Question: Hi every one please i debute in VueJs vs i have this error in VS CODE see in the image below thank you for answering me

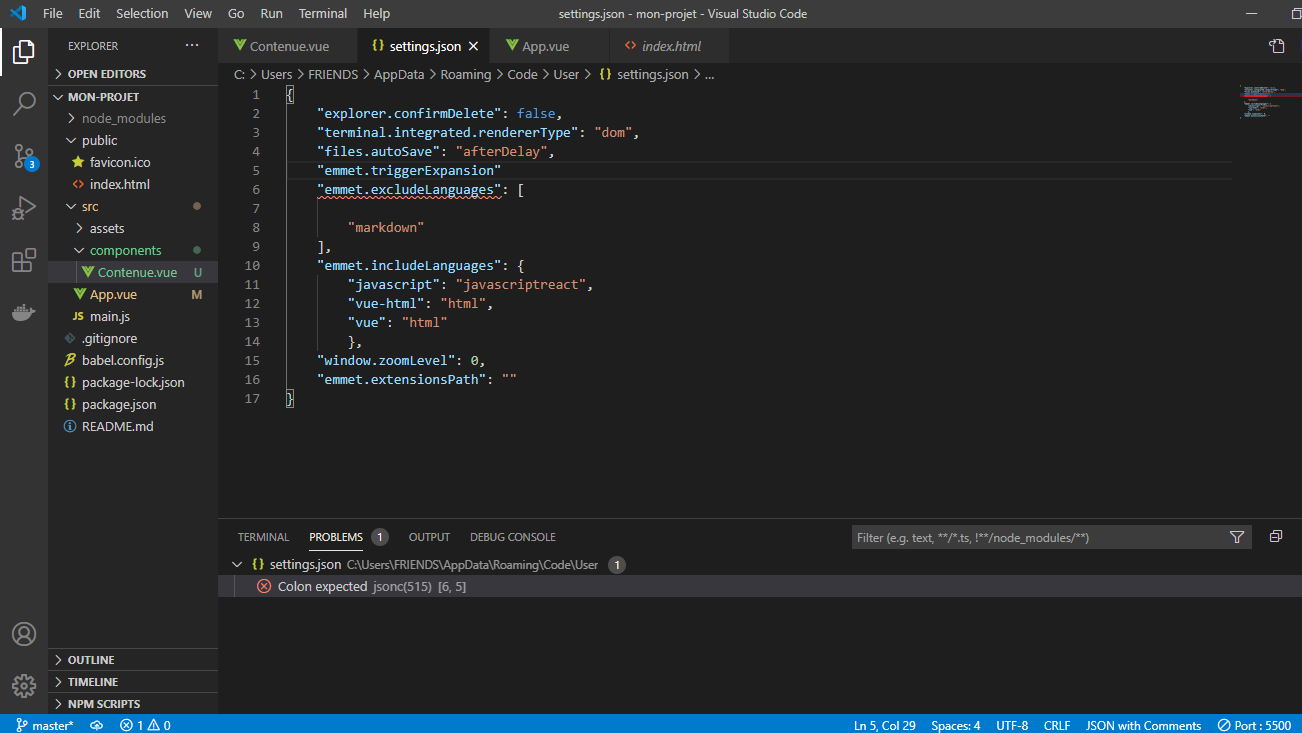
Answer: Every key in JSON must have a value. emmet.triggerExpansion does not have a value.
Change it.
For example.
"emmet.triggerExpansion": {},